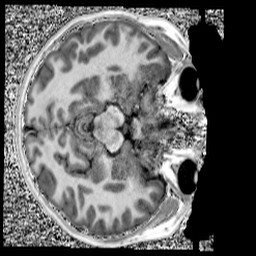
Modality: UNIT1
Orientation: axial
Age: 11
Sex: male
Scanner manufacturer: siemens
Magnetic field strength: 3 T
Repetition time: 4 s
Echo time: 0.00303 s